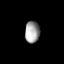
Tissue: lung
Cell type: Epithelial cells
Senescence score: 0.1993
Nuclear area (px): 315
Mean DAPI intensity: 157.937